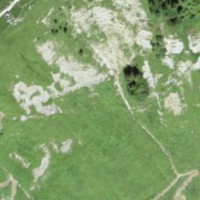
EUNIS habitat code: 23
Species observed at this site:
Pimpinella major
Allium victorialis